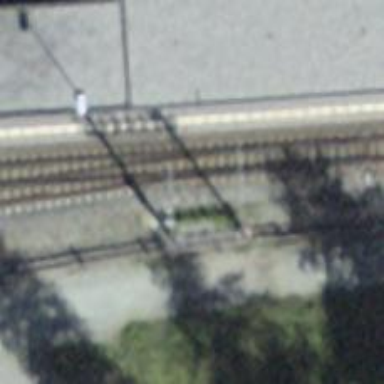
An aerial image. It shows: Narrow-gauge railway yard with electrified contact line.